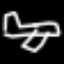
Label: airplane